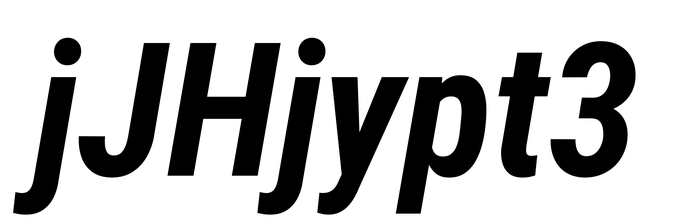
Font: Roboto-Italic_Condensed_Bold_Italic